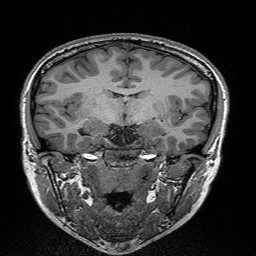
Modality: T1w
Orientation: sagittal
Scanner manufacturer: siemens
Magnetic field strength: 3 T
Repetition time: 2.3 s
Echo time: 0.00298 s